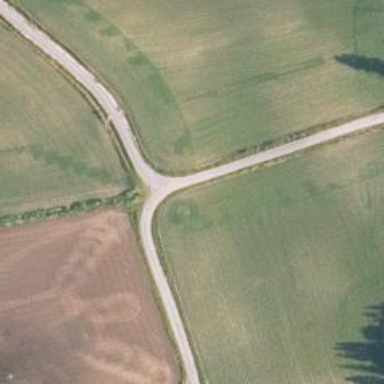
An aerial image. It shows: Unclassified road.